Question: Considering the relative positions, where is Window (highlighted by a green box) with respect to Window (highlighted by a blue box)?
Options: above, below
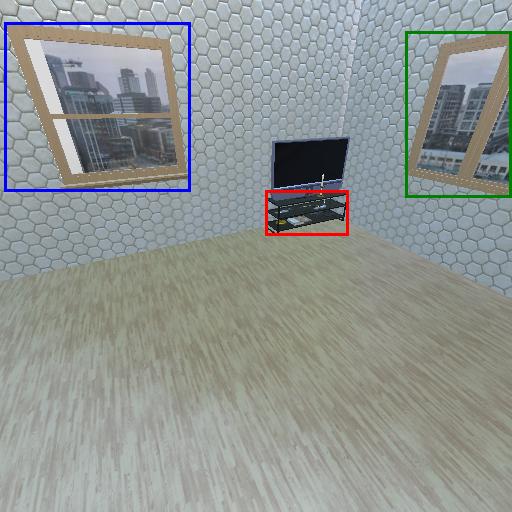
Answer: above